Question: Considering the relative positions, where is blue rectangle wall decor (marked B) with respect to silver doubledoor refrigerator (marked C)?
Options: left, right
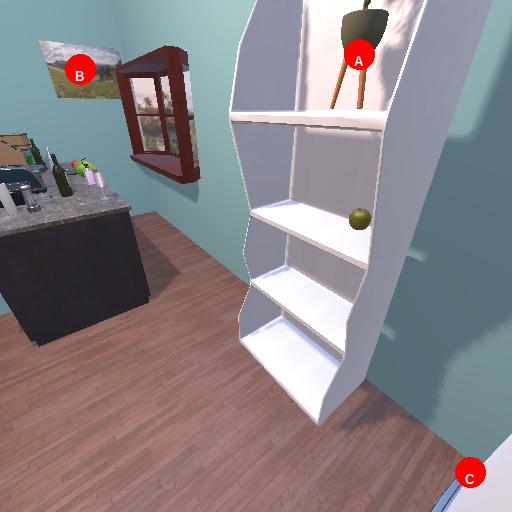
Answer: left